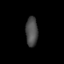
Tissue: prostate
Cell type: T cells
Senescence score: 0.7601
Nuclear area (px): 351
Mean DAPI intensity: 75.231